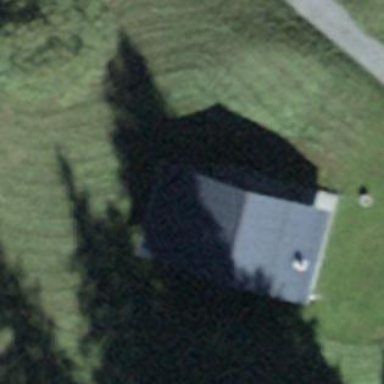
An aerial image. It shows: Barn.